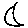
Label: moon